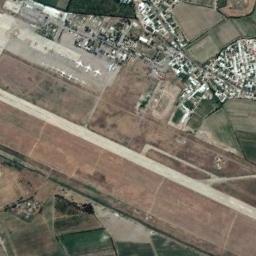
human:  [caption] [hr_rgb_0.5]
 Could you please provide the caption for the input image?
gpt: There is an airport in the middle of the field next to some buildings .

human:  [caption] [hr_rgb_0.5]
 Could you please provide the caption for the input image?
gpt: An airport with a runway and an open area in the vacant lot and some planes parked in lines on the airport .

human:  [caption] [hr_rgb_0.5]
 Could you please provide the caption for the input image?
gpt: An airport with a runway and many buildings is surrounded by a residential area and green fields .

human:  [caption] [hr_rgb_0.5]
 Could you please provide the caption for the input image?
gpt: There are two crossing runways here .

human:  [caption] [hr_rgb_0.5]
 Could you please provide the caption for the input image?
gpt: The road is straight and long at the airport .